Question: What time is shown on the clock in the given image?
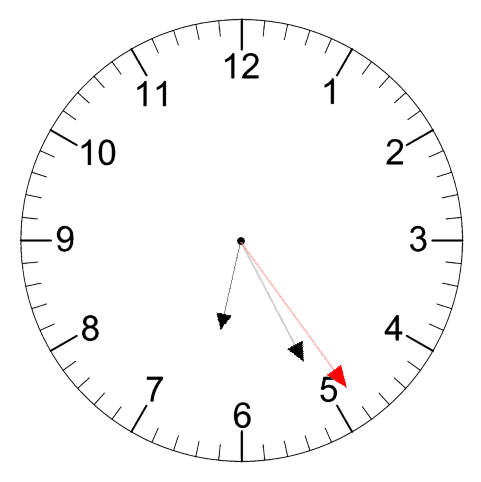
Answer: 06:25:24